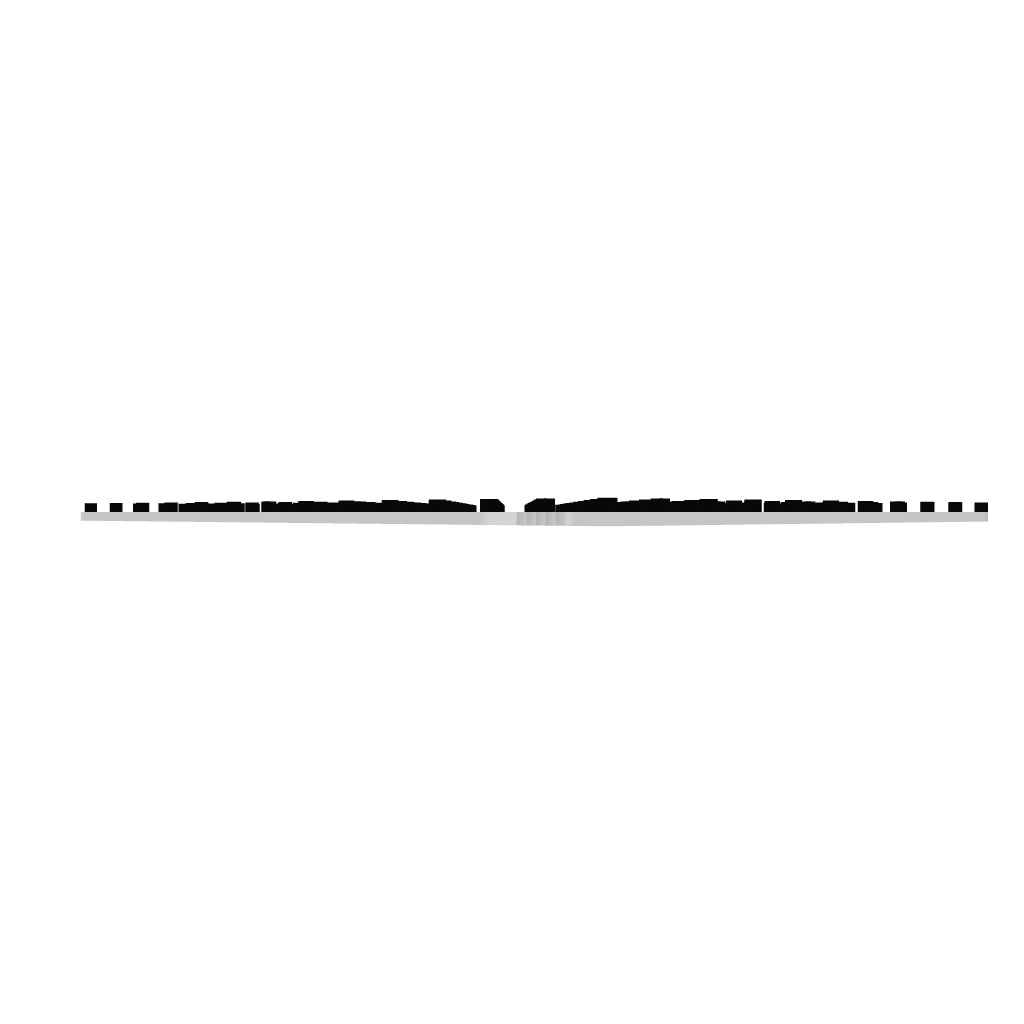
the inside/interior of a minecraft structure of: Debian logo